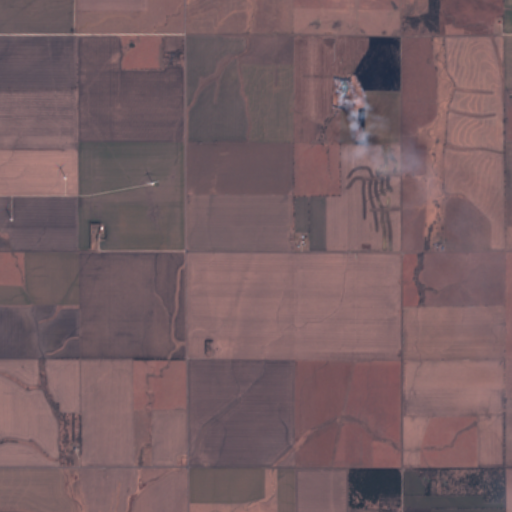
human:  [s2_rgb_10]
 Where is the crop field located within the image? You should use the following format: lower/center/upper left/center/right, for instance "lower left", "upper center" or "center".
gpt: The crop field is located in the upper left of the image.
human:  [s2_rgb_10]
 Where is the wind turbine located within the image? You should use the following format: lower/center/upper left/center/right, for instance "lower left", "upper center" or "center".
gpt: The wind turbine is located in the center left of the image.
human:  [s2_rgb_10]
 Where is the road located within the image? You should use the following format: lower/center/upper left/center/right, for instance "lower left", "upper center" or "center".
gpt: There is no road in the image.